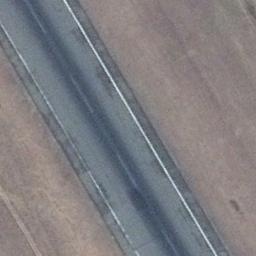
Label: runway